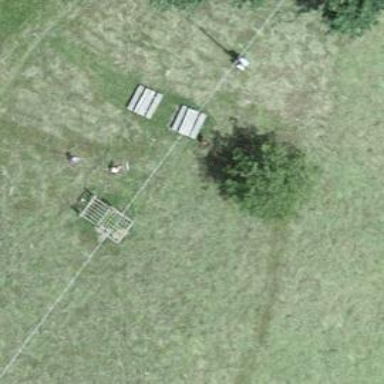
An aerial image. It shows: Picnic table located in leisure land area.